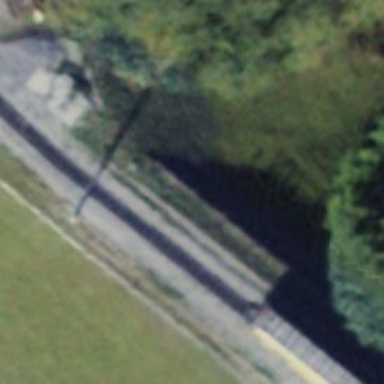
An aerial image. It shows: Narrow-gauge railway track with 1 electrified contact line.